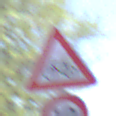
Verkehrszeichen: RadverkehrRechts
Zusatzzeichen unten: Geschwindigkeit10
Umgebung: Roofed, Underpass
Tageszeit: Midday
Wetter: Clear
Licht: Natural
Jahreszeit: NotSpecified
Kontrast: LowContrast